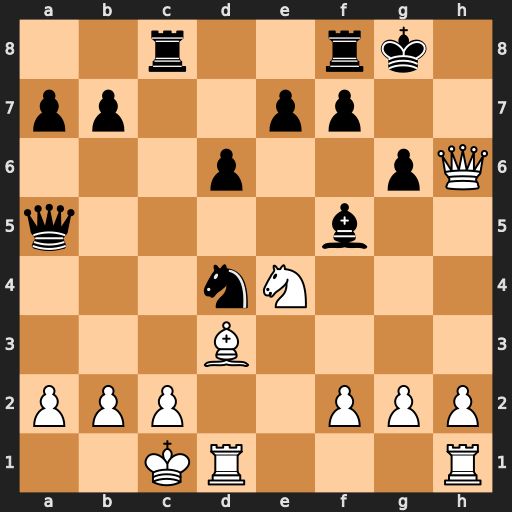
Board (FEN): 2r2rk1/pp2pp2/3p2pQ/q4b2/3nN3/3B4/PPP2PPP/2KR3R
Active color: w
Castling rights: -
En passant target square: -
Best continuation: Ng5 Rxc2+ Bxc2